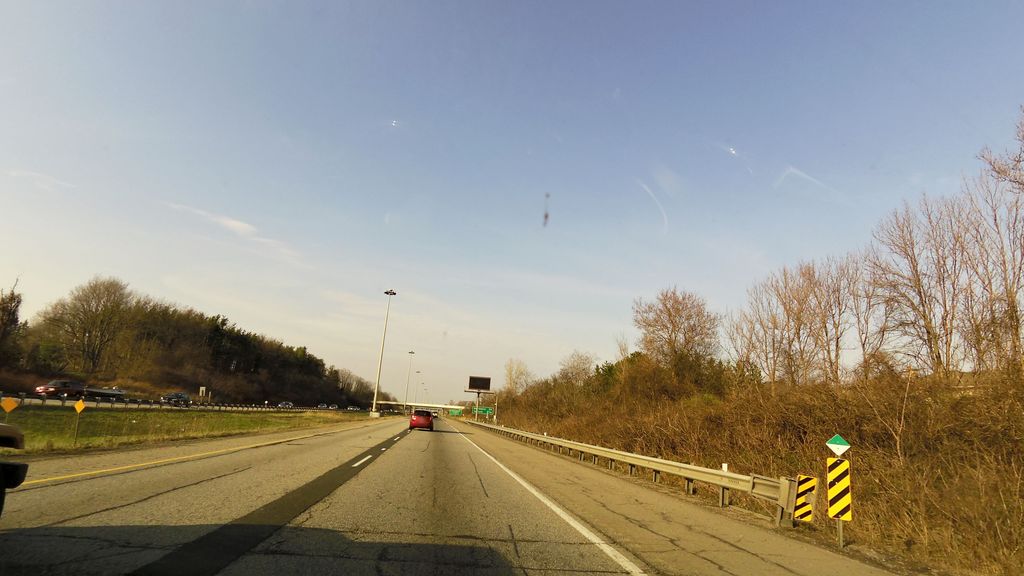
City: hamilton